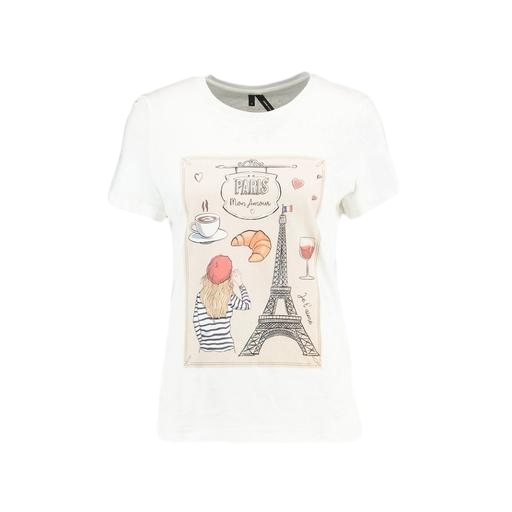
la vie paris motif tee, white paris print t-shirt, bonjour graphic t-shirt, white background